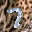
Label: 7